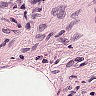
Metastatic tissue present: no